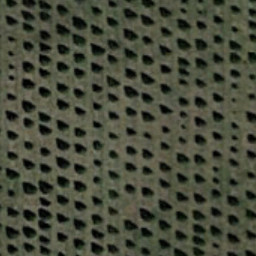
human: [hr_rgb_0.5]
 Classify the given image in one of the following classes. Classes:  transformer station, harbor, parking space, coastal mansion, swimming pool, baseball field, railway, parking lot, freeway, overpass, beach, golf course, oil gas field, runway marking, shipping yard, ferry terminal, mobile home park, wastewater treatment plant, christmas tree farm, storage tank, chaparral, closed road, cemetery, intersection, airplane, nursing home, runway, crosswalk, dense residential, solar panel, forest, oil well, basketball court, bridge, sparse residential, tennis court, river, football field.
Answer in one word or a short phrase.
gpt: christmas tree farm